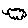
Label: cloud